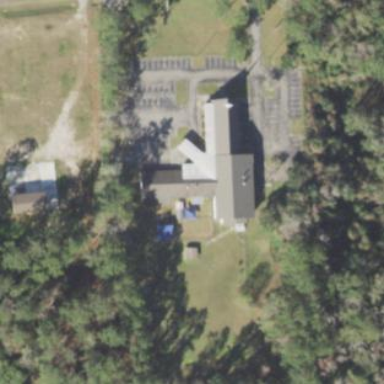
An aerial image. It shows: Beautiful church building.